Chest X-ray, AP view. Patient: 23 years old, sex M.
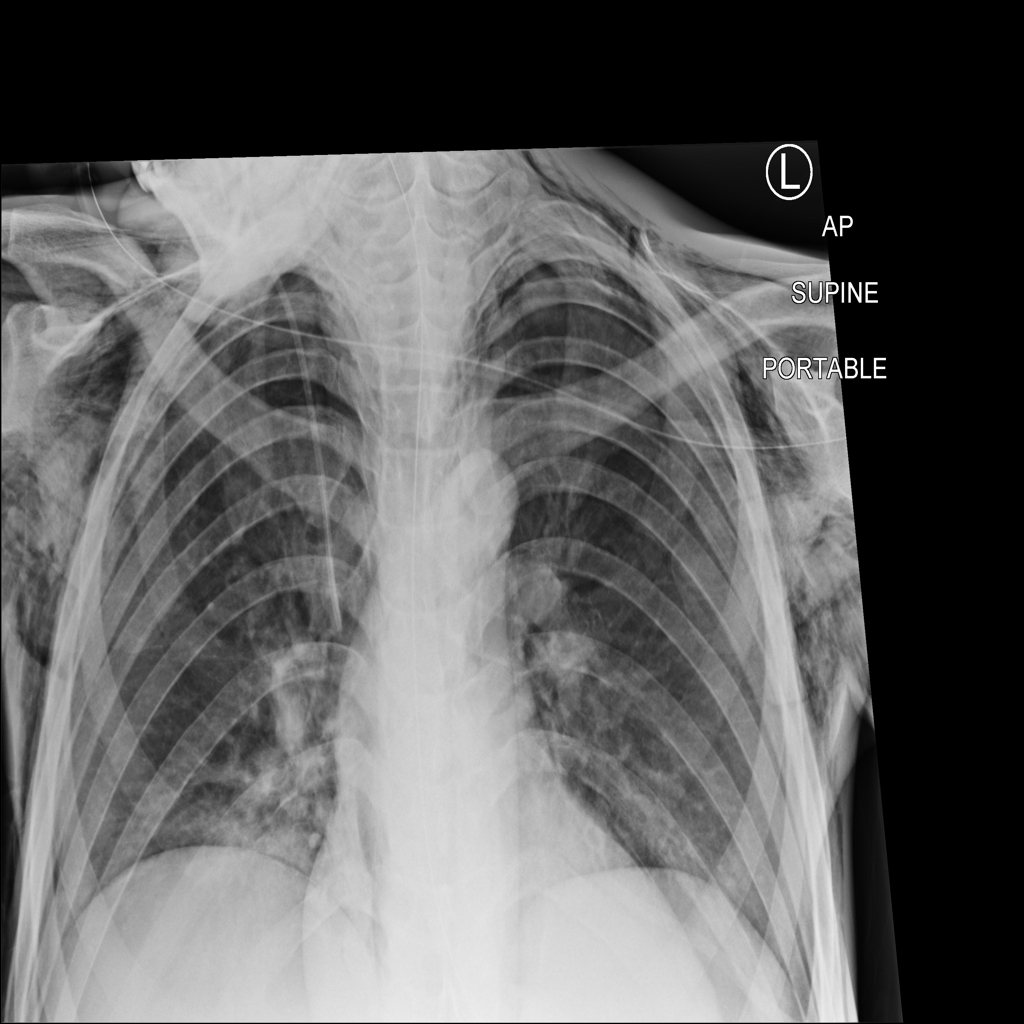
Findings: Emphysema, Infiltration, Pneumothorax